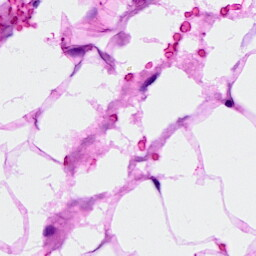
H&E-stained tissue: Breast